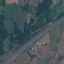
Label: Highway